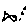
Label: fish